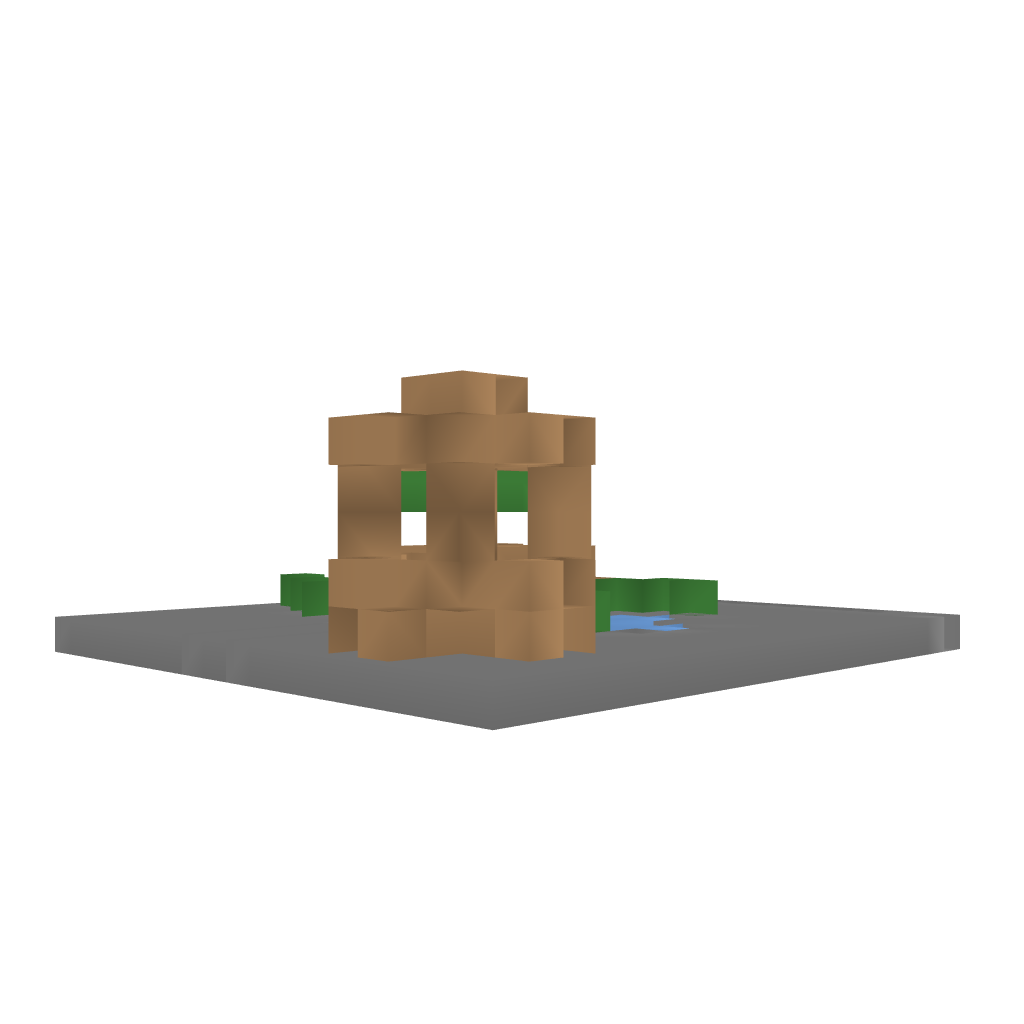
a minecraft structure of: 5 minute Builds #1 bad low quality